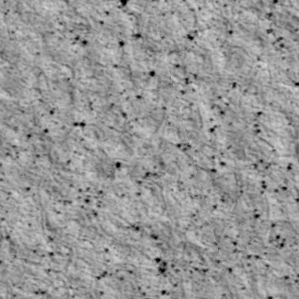
Label: non_frost